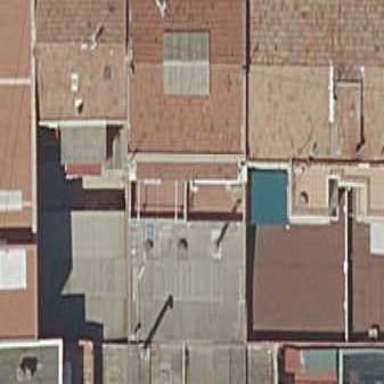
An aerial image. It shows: View of apartment building.